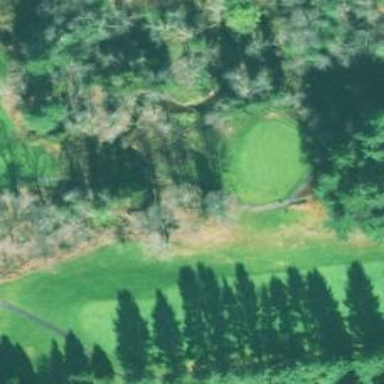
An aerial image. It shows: Path bridge with view of golf course.